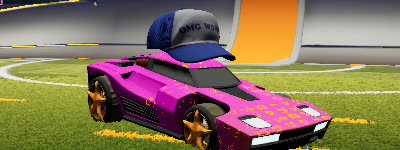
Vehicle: breakout